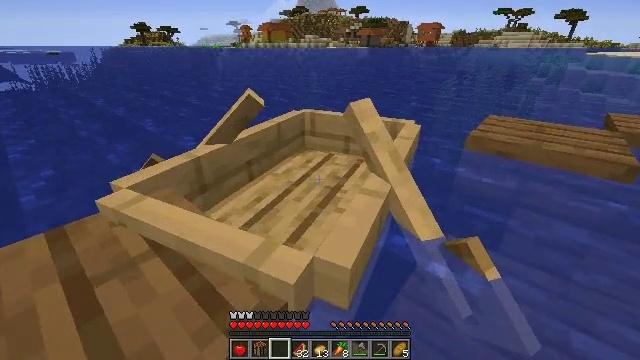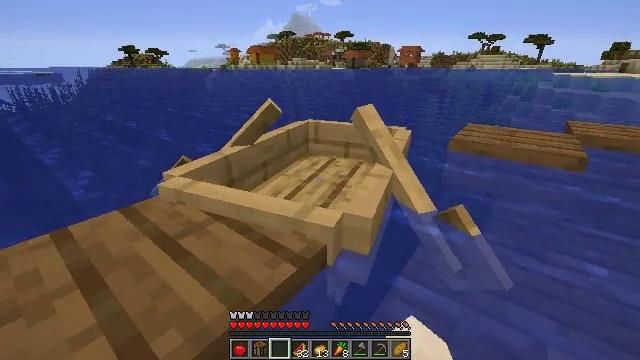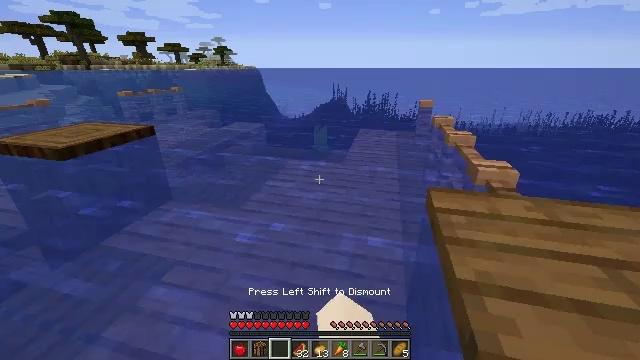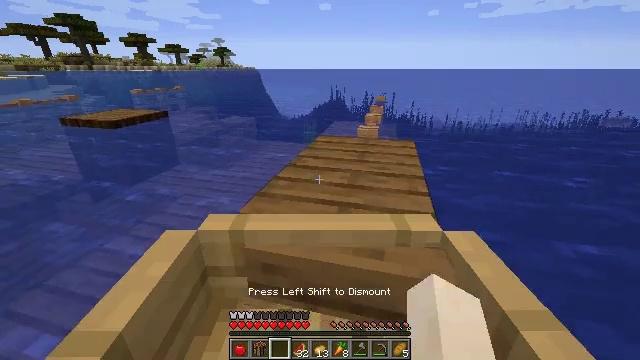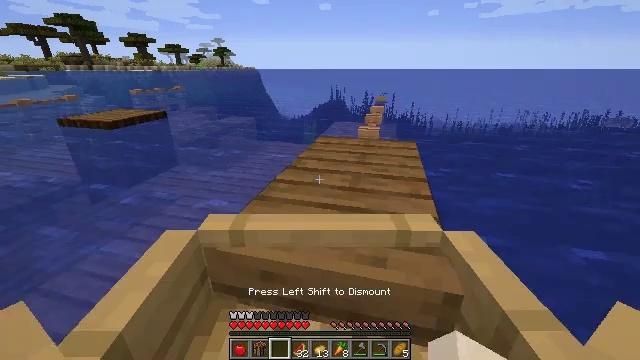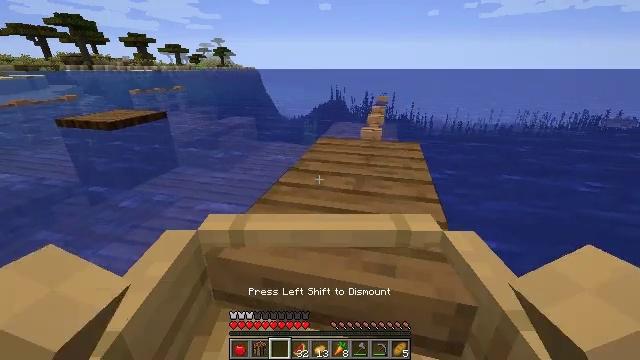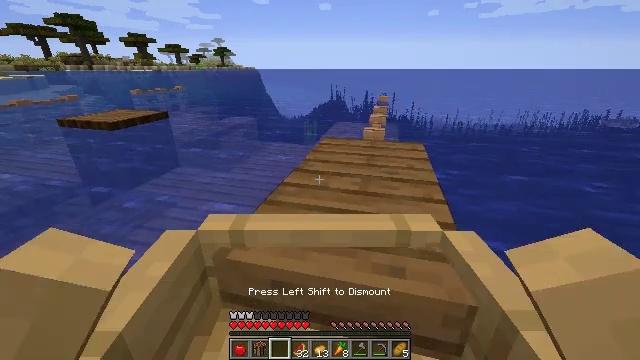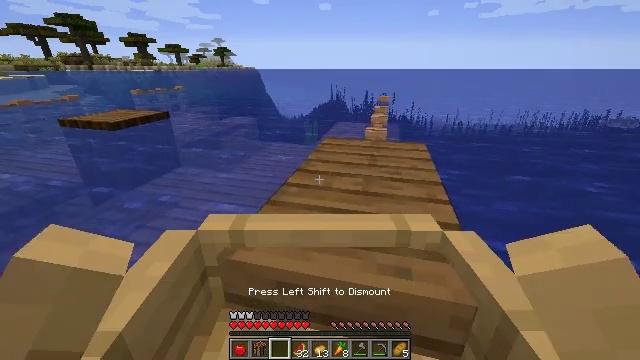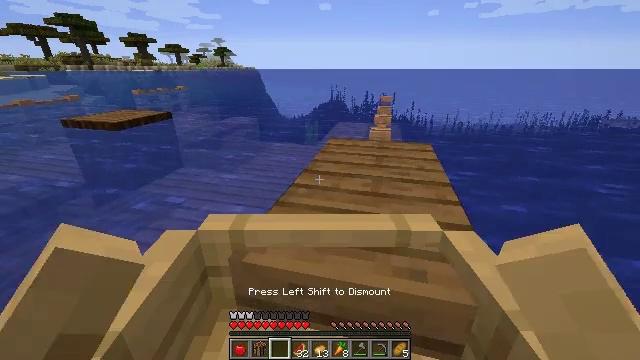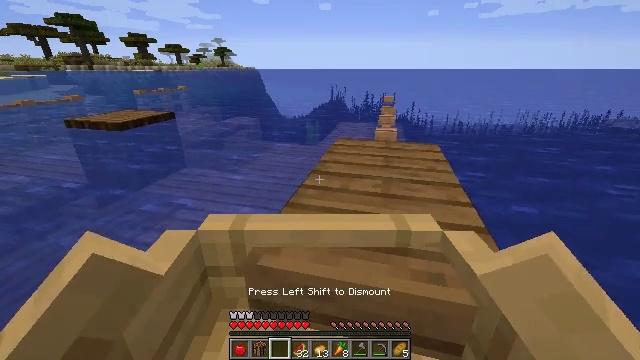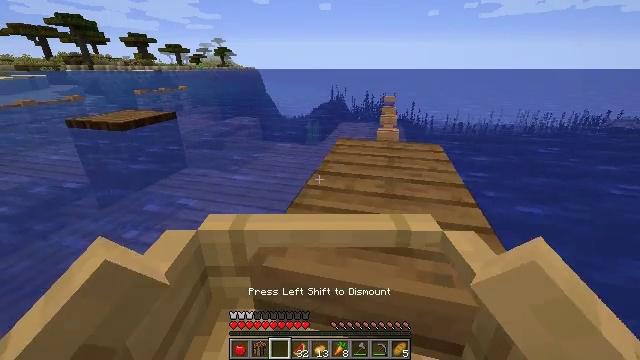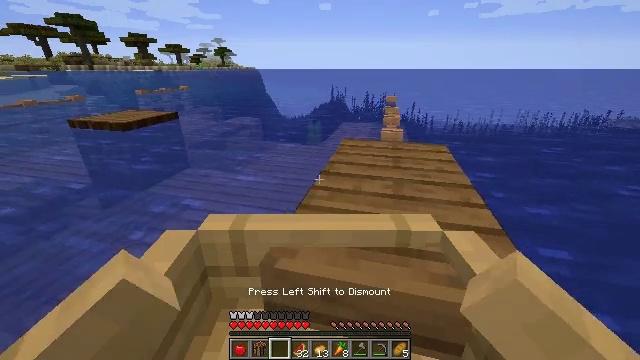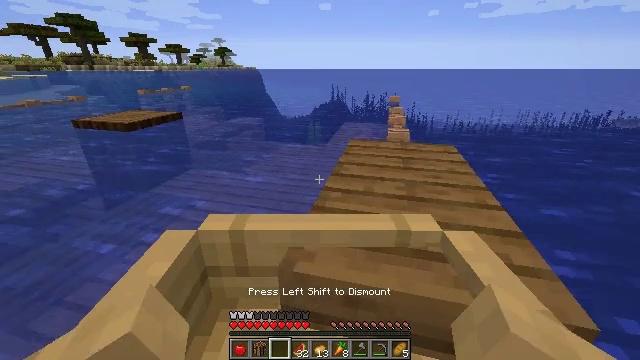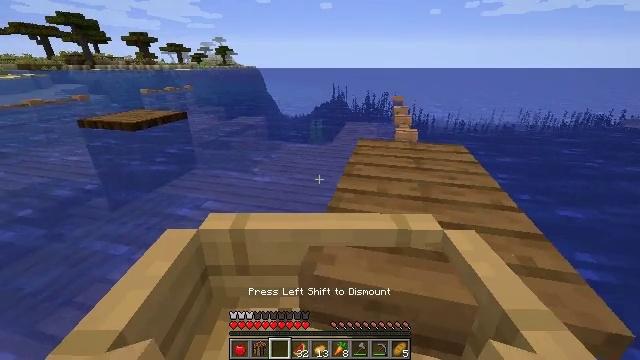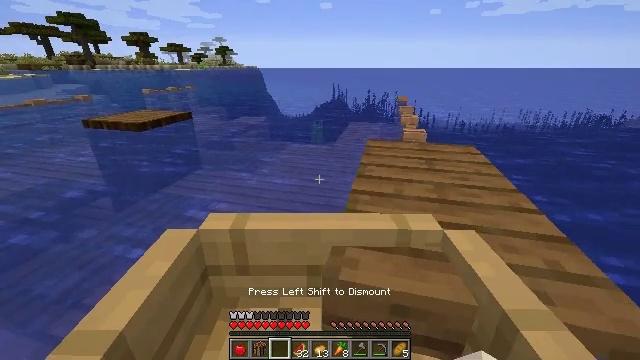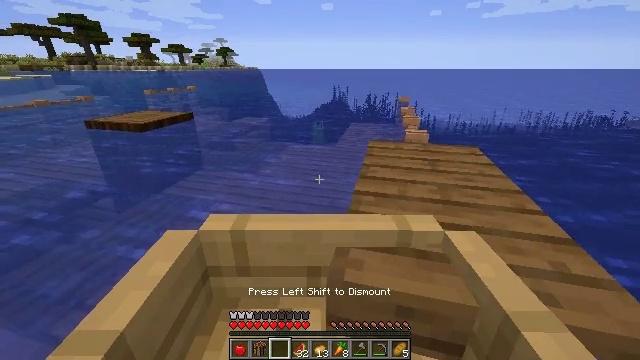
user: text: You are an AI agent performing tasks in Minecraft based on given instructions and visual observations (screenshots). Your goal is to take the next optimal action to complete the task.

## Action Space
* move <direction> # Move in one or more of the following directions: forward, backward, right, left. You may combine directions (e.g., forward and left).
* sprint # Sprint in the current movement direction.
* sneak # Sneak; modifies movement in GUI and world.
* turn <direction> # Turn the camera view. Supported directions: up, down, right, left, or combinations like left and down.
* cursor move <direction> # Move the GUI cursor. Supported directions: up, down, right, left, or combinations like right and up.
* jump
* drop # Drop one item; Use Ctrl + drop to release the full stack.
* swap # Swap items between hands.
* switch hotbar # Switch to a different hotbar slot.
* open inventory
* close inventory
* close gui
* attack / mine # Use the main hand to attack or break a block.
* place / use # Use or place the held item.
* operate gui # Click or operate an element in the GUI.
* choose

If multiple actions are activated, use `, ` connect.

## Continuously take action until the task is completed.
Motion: motion action
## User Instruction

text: Break the acacia fence to collect it.
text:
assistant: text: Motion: move forward
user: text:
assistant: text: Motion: move forward
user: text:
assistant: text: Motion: move forward
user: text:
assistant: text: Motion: move forward
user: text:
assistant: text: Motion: move forward
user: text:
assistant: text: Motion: move forward
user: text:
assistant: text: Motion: move forward
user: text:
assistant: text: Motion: move forward
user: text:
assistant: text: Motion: move forward
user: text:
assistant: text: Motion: move forward
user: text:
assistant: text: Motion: move forward
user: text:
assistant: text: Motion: move forward
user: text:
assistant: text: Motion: no_op
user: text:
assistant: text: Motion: move back
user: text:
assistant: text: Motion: move back
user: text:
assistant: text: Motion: move back
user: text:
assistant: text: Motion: move back
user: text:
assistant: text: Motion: move back
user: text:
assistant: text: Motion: move back
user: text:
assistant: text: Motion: move back
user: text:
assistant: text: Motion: move back
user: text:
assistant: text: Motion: no_op
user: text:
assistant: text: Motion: no_op
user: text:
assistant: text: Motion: turn up
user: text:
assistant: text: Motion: turn left and up
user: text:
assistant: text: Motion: turn left and up
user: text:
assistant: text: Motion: no_op
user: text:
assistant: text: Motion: no_op
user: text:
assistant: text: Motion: move back
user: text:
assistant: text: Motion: move back